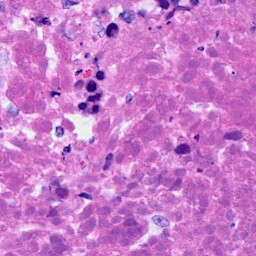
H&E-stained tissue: Ovarian